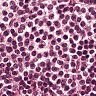
Metastatic tissue present: no